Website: home-depot
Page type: order-tracking
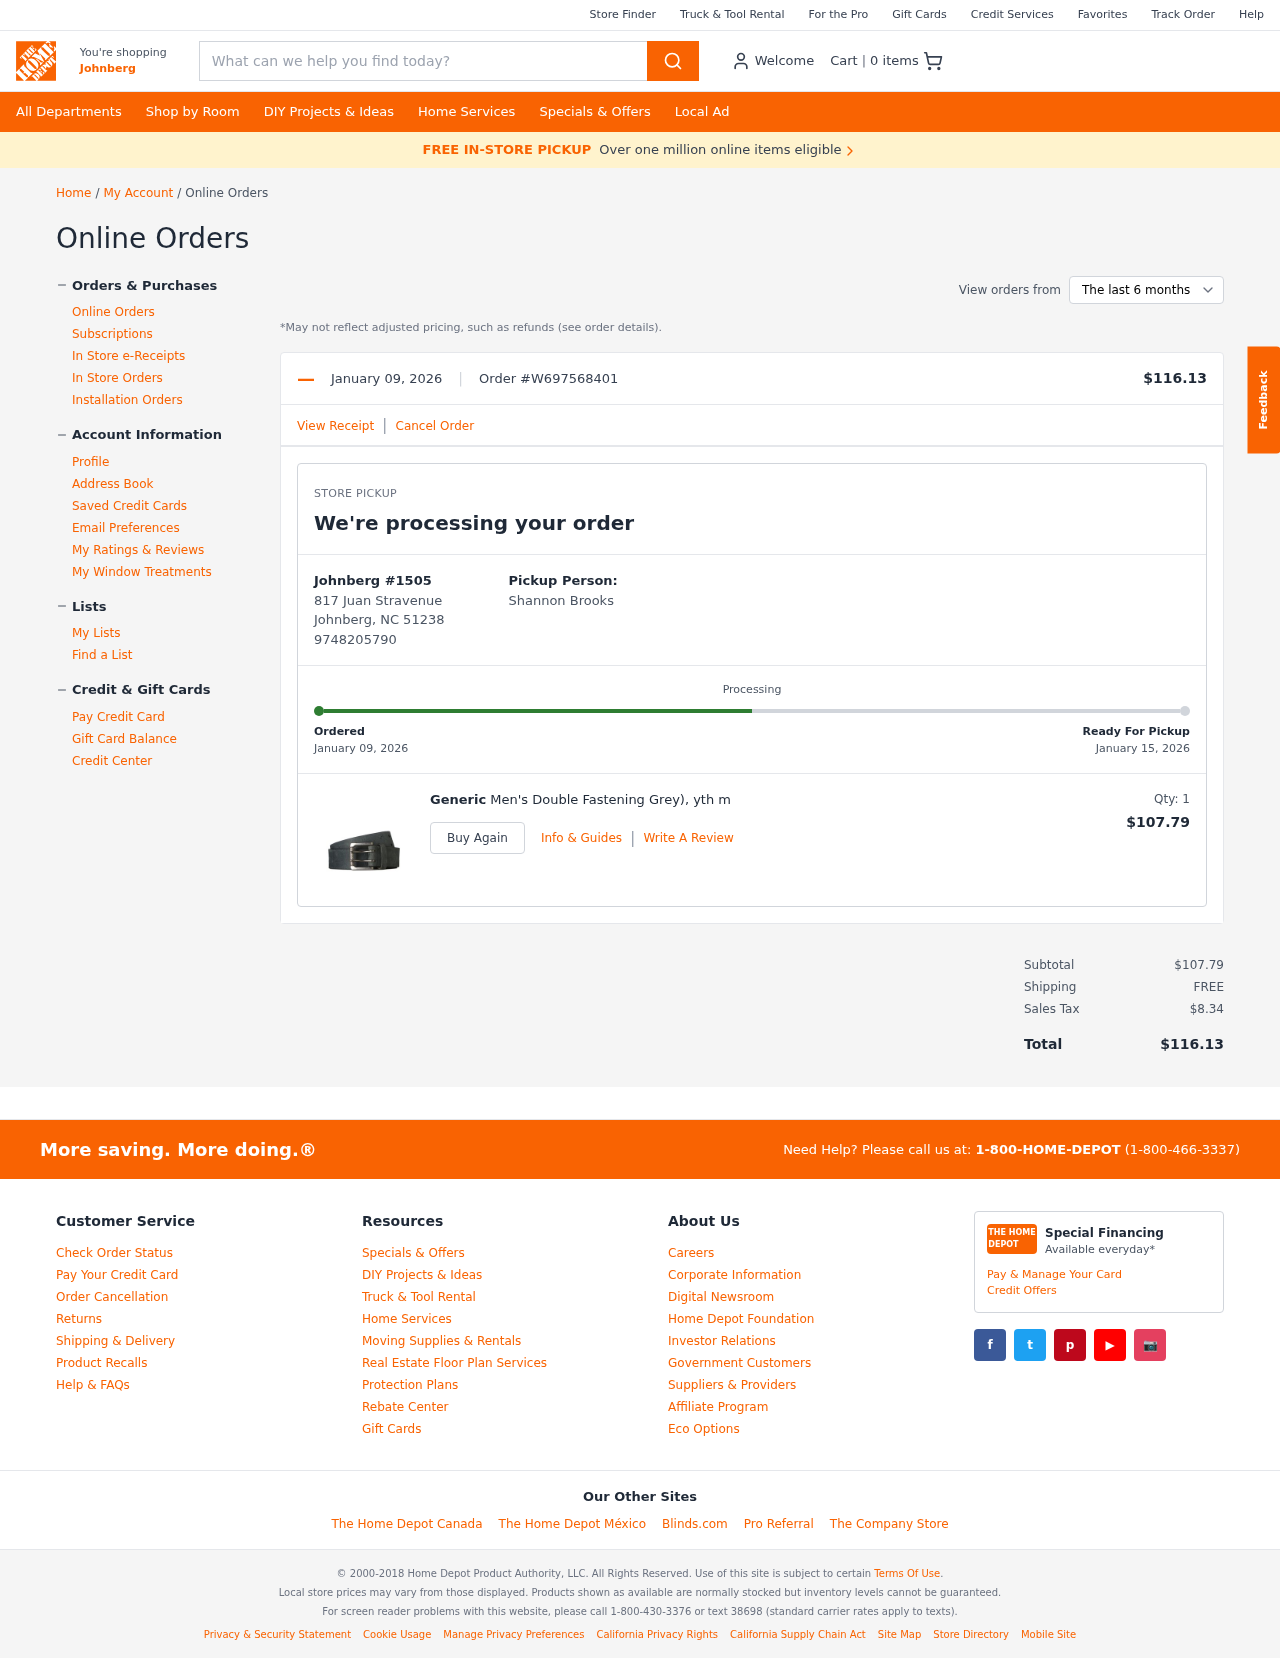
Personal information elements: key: PII_CITY
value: Johnberg
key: PII_FULLNAME
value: Shannon Brooks
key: PII_LOCATION1_CITY
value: Johnberg
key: PII_LOCATION1_STREET
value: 817 Juan Stravenue
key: PII_LOCATION1_CITY_STATE_ZIP
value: Johnberg, NC 51238
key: PII_PHONE
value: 9748205790
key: PII_PHONE_LINE
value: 5790
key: PII_PHONE_SUFFIX
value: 5790
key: PII_PHONE2
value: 9748205790
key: PII_PHONE3
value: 9748205790
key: PII_PHONE_NUMERIC
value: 9748205790
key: PII_PHONE_LINE_NUMERIC
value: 5790
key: PII_PHONE_SUFFIX_NUMERIC
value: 5790
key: PII_PHONE2_NUMERIC
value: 9748205790
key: PII_PHONE3_NUMERIC
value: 9748205790
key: PII_PHONE_DIGITS
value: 9748205790
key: PII_PHONE_LAST4
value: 5790
Product elements: key: PRODUCT1_BRAND
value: Generic
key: PRODUCT1_NAME
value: Men's Double Fastening Grey), yth m
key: PRODUCT1_PRICE
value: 107.79
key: PRODUCT1_QUANTITY
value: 1
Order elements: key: ORDER_NUM_ITEMS
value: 0
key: ORDER_DATE
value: January 09, 2026
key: ORDER_ID
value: W697568401
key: ORDER_TOTAL
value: $116.13
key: ORDER_DATE2
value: January 09, 2026
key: ORDER_DELIVERY_DATE
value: January 15, 2026
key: ORDER_SUBTOTAL
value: $107.79
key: ORDER_SHIPPING_COST
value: FREE
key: ORDER_TAX
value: $8.34
Search elements: key: HEADER_SEARCH
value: What can we help you find today?